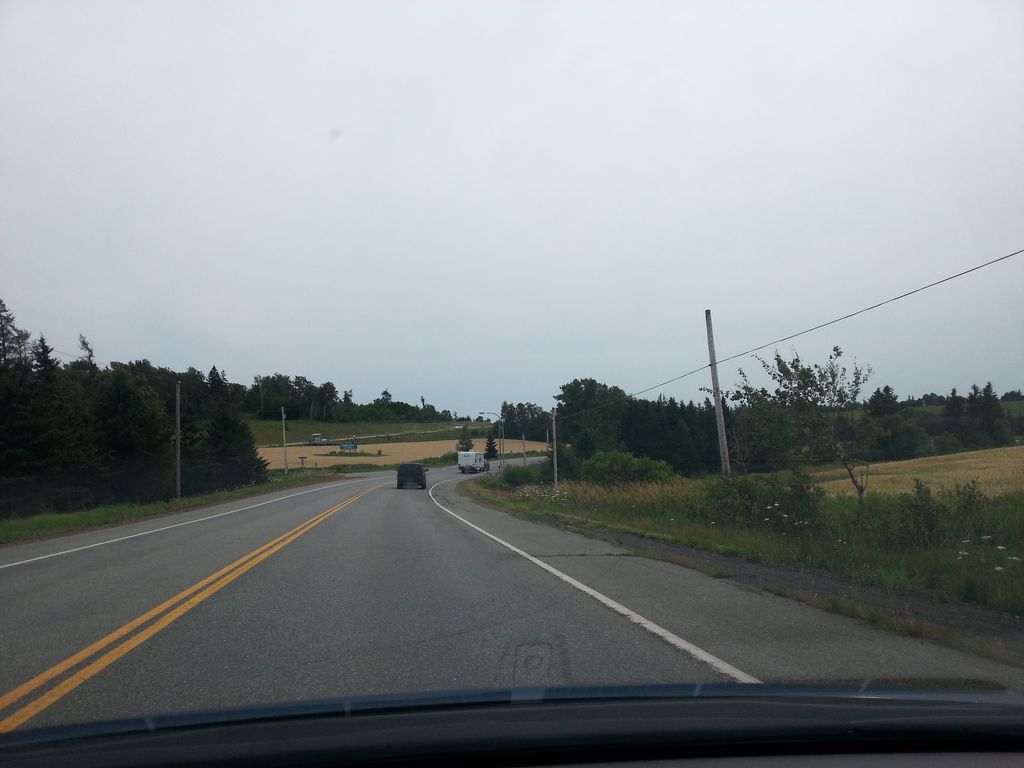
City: charlottetown